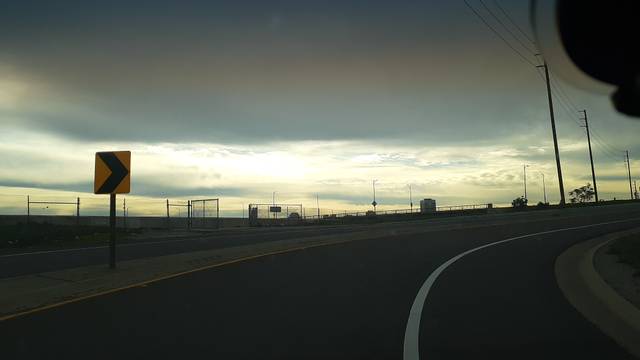
Region: Mexico
Coordinates: 33.784, -118.207